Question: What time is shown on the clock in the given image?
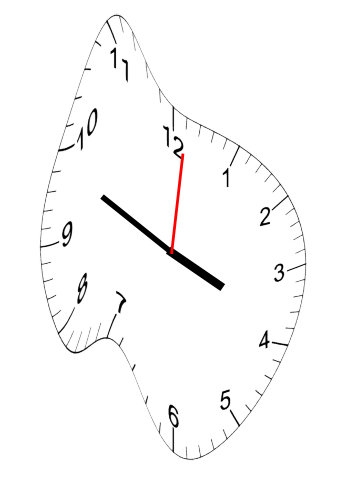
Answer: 03:49:01